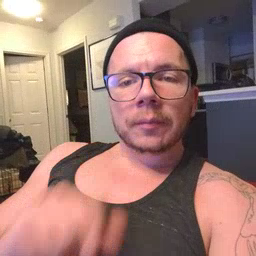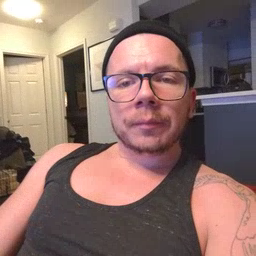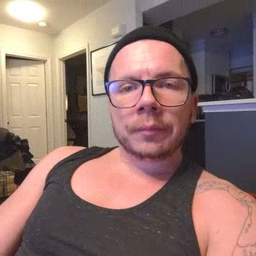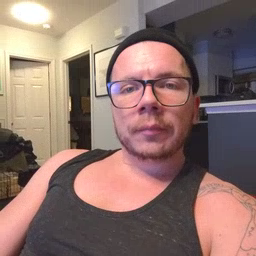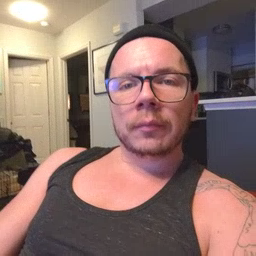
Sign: aunt